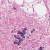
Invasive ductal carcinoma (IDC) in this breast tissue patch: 0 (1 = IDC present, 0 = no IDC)